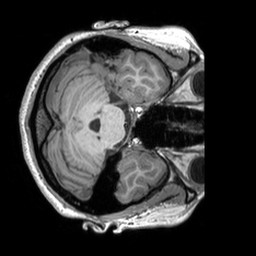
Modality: T1w
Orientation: axial
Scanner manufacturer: siemens
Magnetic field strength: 3 T
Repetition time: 2.53 s
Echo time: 0.00298 s